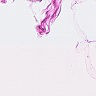
Metastatic tissue present: no